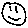
Label: smiley face